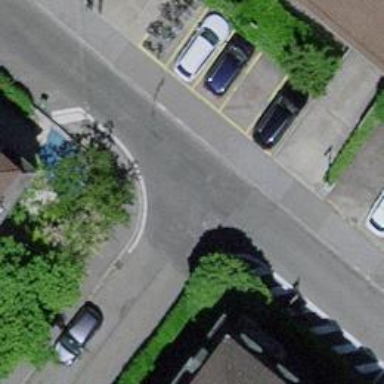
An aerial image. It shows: Residential road with separate asphalt sidewalk.